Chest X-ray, PA view. Patient: 75 years old, sex M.
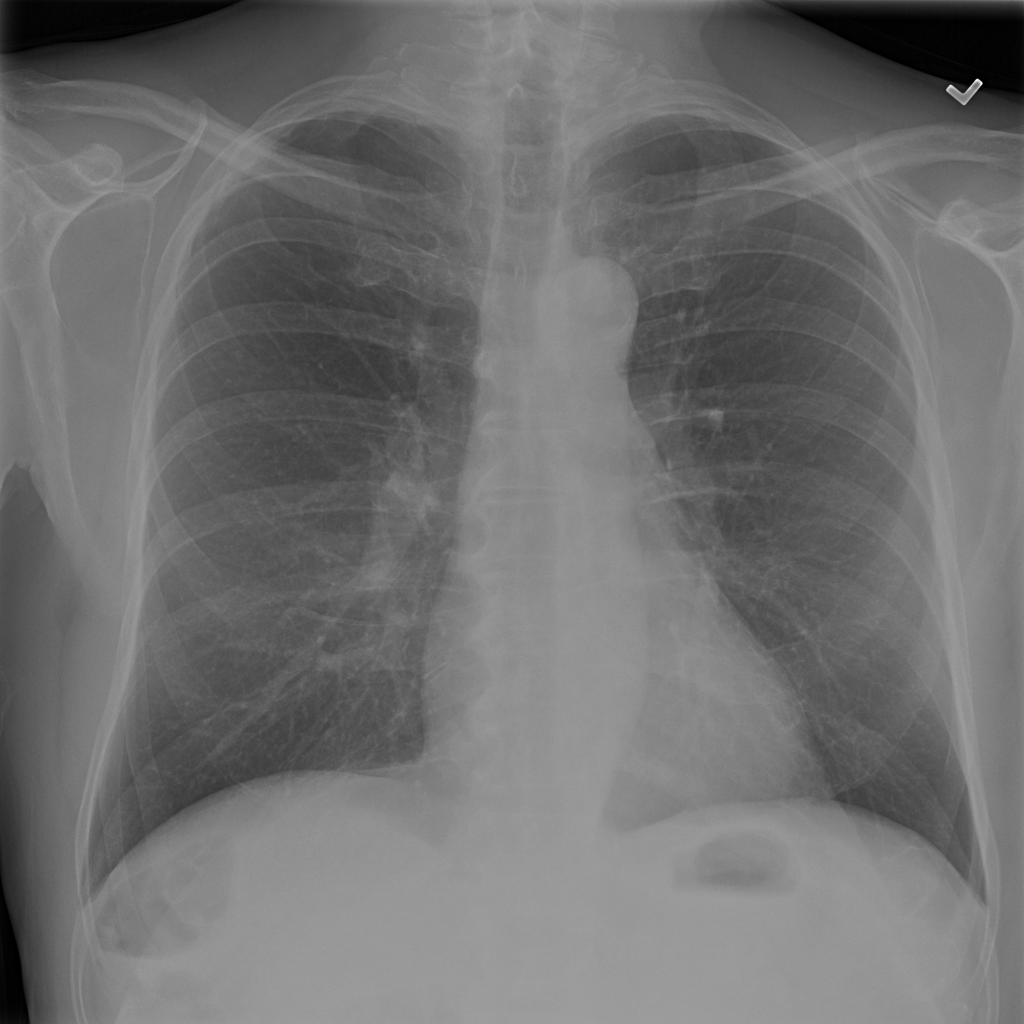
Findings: No Finding